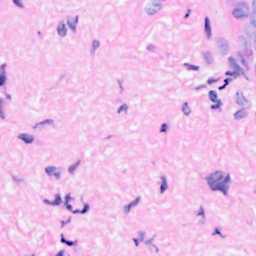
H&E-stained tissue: Breast